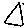
Label: triangle